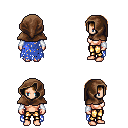
a pixel art fantasy rpg character, female body template, human, light skin, blue tattered cape, gold greaves, brown pageboy hairstyle, cloth hood, white cloth bracers, four views (front, back, left, right), 2x2 character sprite sheet, small pixel art, hard edges, no anti-aliasing